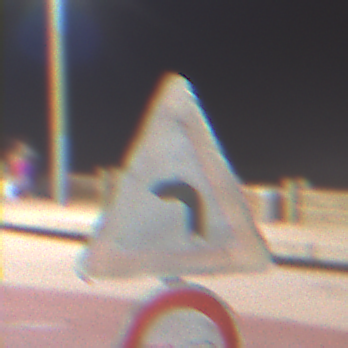
Verkehrszeichen: KurveLinks
Zusatzzeichen unten: Ueberholverbot
Umgebung: Outdoor, Urban
Tageszeit: Night
Wetter: PartlyCloudy
Licht: Artificial
Jahreszeit: NotSpecified
Kontrast: HighContrast